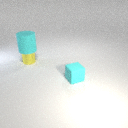
small yellow metal cylinder behind small cyan rubber cube